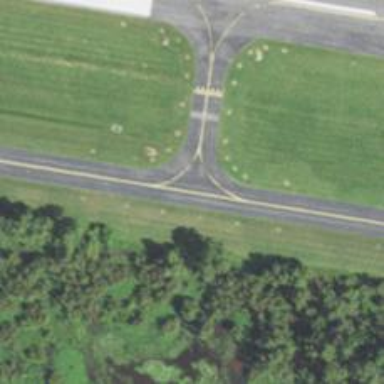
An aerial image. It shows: View of taxiway at the airport.